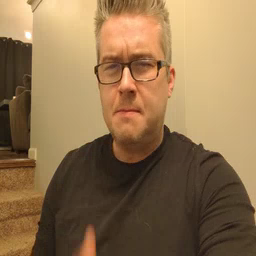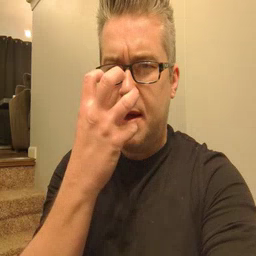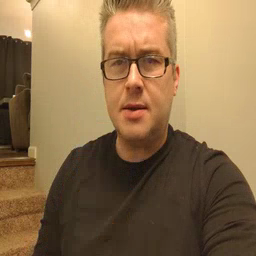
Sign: mad